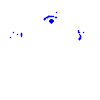
Particle: proton